Question: I have no idea what this is called but I want to build this nav the way it is on the picture I came pretty far using tailwind and custom css, but I'm stuck.
Does anyone know what this is called (to update the title) and how to build it?
<URL>

My attempt:
'''
.active::before {
content: "";
position: absolute;
background-color: transparent;
border-color: white;
border-width: 0 0.5rem 0.5rem 0;
width: 2rem;
height: 2rem;
right: -0.5rem;
border-radius: 0 0 100% 0;
top: -1.5rem;
}
.active::after {
content: "";
position: absolute;
background-color: transparent;
border-color: white;
border-width: 0.5rem 0.5rem 0 0;
width: 2rem;
height: 2rem;
right: -0.5rem;
border-radius: 0 100% 0 0;
bottom: -1.5rem;
}
.active-link {
display: flex;
justify-content: center;
align-items: center;
background-color: white;
border-top-left-radius: 10rem;
border-bottom-left-radius: 10rem;
width: 5rem;
height: 2rem;
}
'''
'''
<link href="https://unpkg.com/tailwindcss@^1.0/dist/tailwind.min.css" rel="stylesheet" />
<nav class="w-32 h-64 bg-indigo-900 rounded-xl">
<div class="flex flex-col items-center justify-between h-full py-12">
<div>
Title
</div>
<div class="w-full">
<ul class="flex flex-col items-center space-y-12 w-full">
<li class="w-full flex justify-center relative active">
<nuxt-link :to="menuItem.target" class="active-link">
<i class="text-black">Icon</i>
</nuxt-link>
</li>
</ul>
</div>
<div>
<i>Icon</i>
</div>
</div>
</nav>
'''
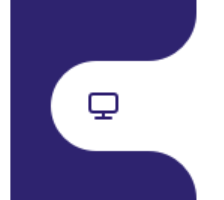
Answer: This may be easier if all you need to do is add a classname to the selected element (as opposed to modifying the DOM structure whenever a new item in the navbar is clicked).
The following achieves this:
'''
let nav = document.getElementsByClassName('navbar')[0];
for (let item of document.getElementsByClassName('item')) {
item.addEventListener('click', () => {
let selected = nav.querySelector('.item.selected');
if (selected) selected.classList.remove('selected');
item.classList.add('selected');
});
}
'''
'''
body { font-family: monospace; }
.navbar {
position: absolute;
left: 0; top: 0;
width: 60px; height: 100%;
padding-left: 10px;
background-color: rgba(70, 0, 170);
overflow: hidden;
}
.item {
position: relative;
height: 60px; line-height: 60px;
color: #fff;
text-align: center;
z-index: 1;
cursor: pointer;
}
.item.selected {
background-color: #fff;
border-radius: 100%;
color: #000;
}
.item.selected::before,
.item.selected::after {
content: ' '; display: block;
position: absolute;
left: 0; width: 100%; height: 100%;
pointer-events: none;
border-radius: 100%;
border: 50px solid rgba(0, 0, 0, 0);
border-right: 50px solid #fff;
margin-left: -50px;
z-index: -1;
}
.item.selected::before { bottom: 100%; margin-bottom: -50px; transform: rotate(45deg); }
.item.selected::after { top: 100%; margin-top: -50px; transform: rotate(-45deg); }
'''
'''
<div class="navbar">
<div class="item">(1)</div>
<div class="item">(2)</div>
<div class="item selected">(3)</div>
<div class="item">(4)</div>
</div>
'''
That snippet is interactive, so try clicking menu items!
Note that the rounding is also very similar to the image you displayed, since we are using true circle radii.
The trick here is to add '::before' and '::after' elements to the selected item, and apply borders to them, remove all of the border except for one side, and finally rotate these pseudoelements so that the border goes where we want it. The following snippet demonstrates:
'''
@keyframes styleBefore {
0% {
border: 0 solid #000;
margin-left: 0;
margin-bottom: 0;
}
20% {
border: 50px solid #000;
border-right: 50px solid #000;
margin-left: -50px;
margin-bottom: -50px;
}
40% {
border: 50px solid #000;
border-right: 50px solid #fff;
}
60% {
border: 50px solid transparent;
border-right: 50px solid #fff;
transform: rotate(0deg);
}
95% {
border: 50px solid transparent;
border-right: 50px solid #fff;
transform: rotate(45deg);
}
100% {
border: 50px solid transparent;
border-right: 50px solid transparent;
margin-left: -50px;
margin-bottom: -50px;
transform: rotate(45deg);
}
}
@keyframes styleAfter {
0% {
border: 0 solid #000;
margin-left: 0;
margin-top: 0;
}
20% {
border: 50px solid #000;
border-right: 50px solid #000;
margin-left: -50px;
margin-top: -50px;
}
40% {
border: 50px solid #000;
border-right: 50px solid #fff;
}
60% {
border: 50px solid transparent;
border-right: 50px solid #fff;
transform: rotate(0deg);
}
95% {
border: 50px solid transparent;
border-right: 50px solid #fff;
transform: rotate(-45deg);
}
100% {
border: 50px solid transparent;
border-right: 50px solid transparent;
margin-left: -50px;
margin-top: -50px;
transform: rotate(-45deg);
}
}
body { font-family: monospace; }
.navbar {
position: absolute;
left: 0; top: 0;
width: 90px; height: 100%;
padding-left: 10px;
background-color: rgba(70, 0, 170);
overflow: hidden;
}
.item {
position: relative; top: -85px;
height: 90px; line-height: 90px;
color: #fff;
text-align: center;
z-index: 1;
cursor: pointer;
font-size: 200%;
}
.item.selected {
background-color: #fff;
border-radius: 100%;
color: #000;
}
.item.selected::before,
.item.selected::after {
content: ' '; display: block;
position: absolute;
left: 0; width: 100%; height: 100%;
pointer-events: none;
border-radius: 100%;
z-index: -1;
}
.item.selected::before { bottom: 100%; animation: 10s infinite linear styleBefore; }
.item.selected::after { top: 100%; animation: 10s infinite linear styleAfter; }
'''
'''
<div class="navbar">
<div class="item">(1)</div>
<div class="item">(2)</div>
<div class="item selected">(3)</div>
<div class="item">(4)</div>
</div>
'''